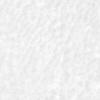
Label: no_change